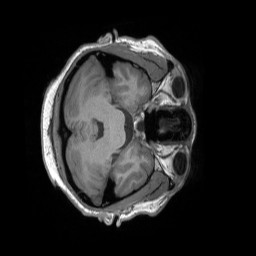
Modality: T1w
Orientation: axial